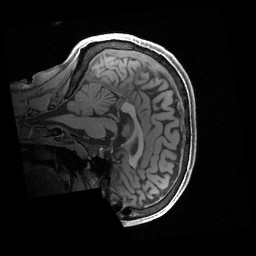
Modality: T1w
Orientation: sagittal
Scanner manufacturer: siemens
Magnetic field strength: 3 T
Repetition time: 2.4 s
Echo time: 0.00222 s